Field crop: maize
Growth stage: 2
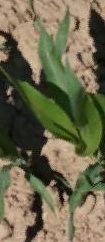
Species: maize